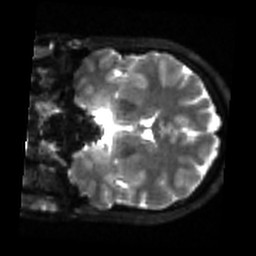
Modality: sbref
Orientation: coronal
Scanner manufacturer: siemens
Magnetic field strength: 3 T
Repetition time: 4 s
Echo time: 0.0594 s